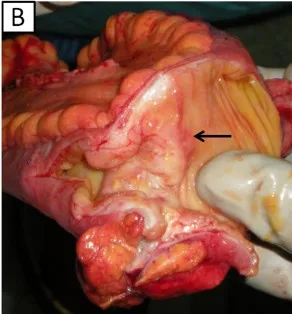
Macroscopic views of the resected small bowel, where the tumor is noted (arrow). (B) Intraluminal view, where the tumor causes circumferential-eccentric wall thickening of nodular formation, and thus concentric luminal narrowing.
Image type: medical_photograph (other_medical_photograph)